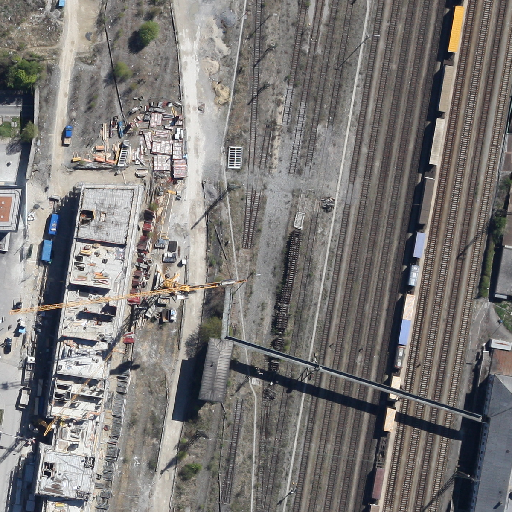
Referring expression: truck